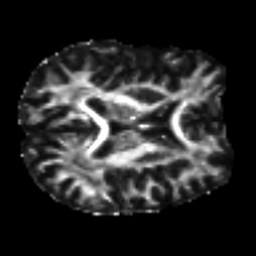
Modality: FA
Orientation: axial
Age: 42
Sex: male
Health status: ill
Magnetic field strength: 3 T
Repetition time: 9 s
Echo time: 0.093 s